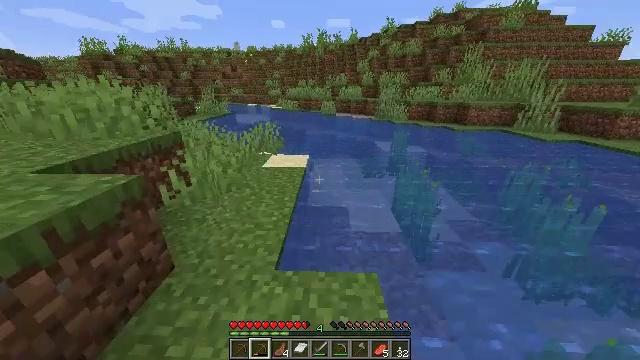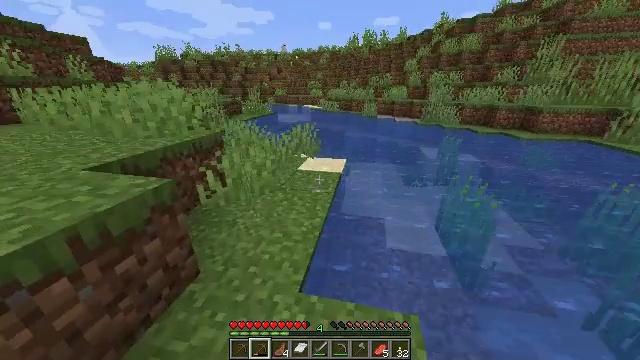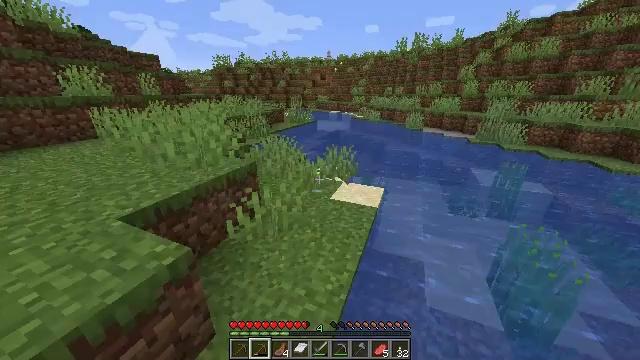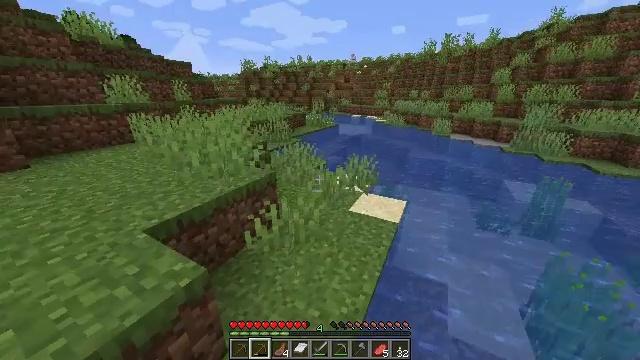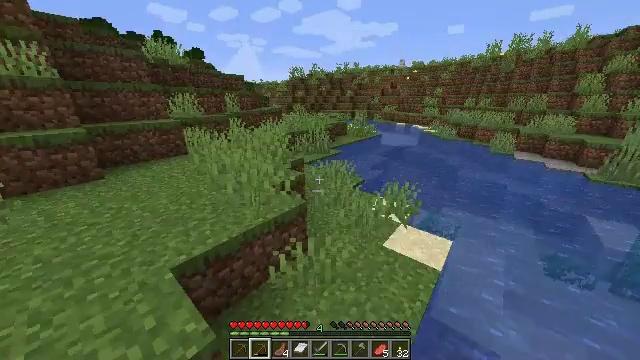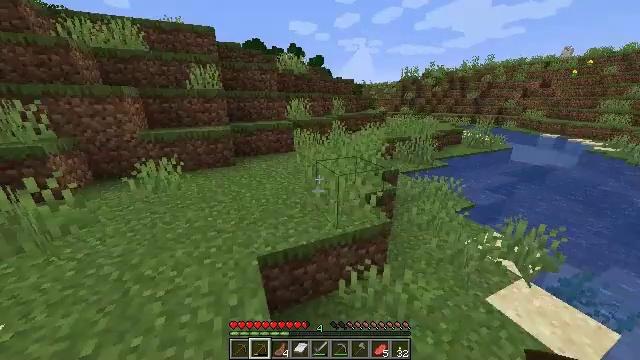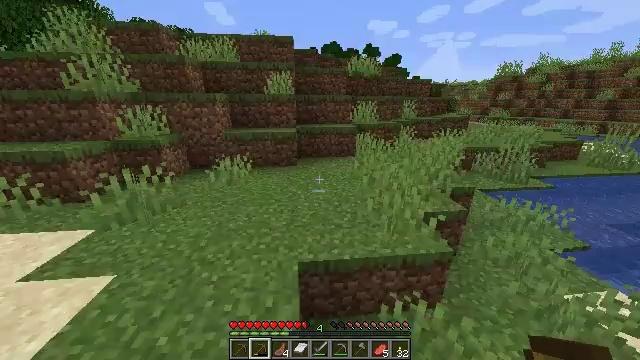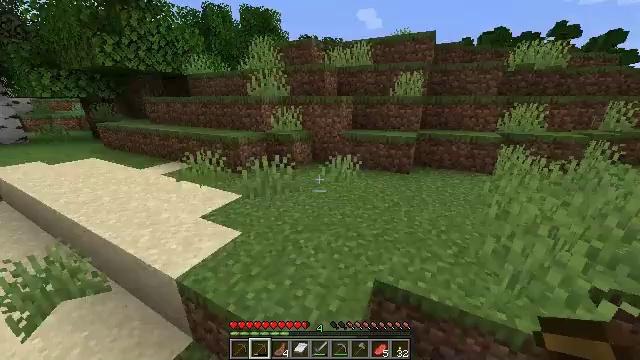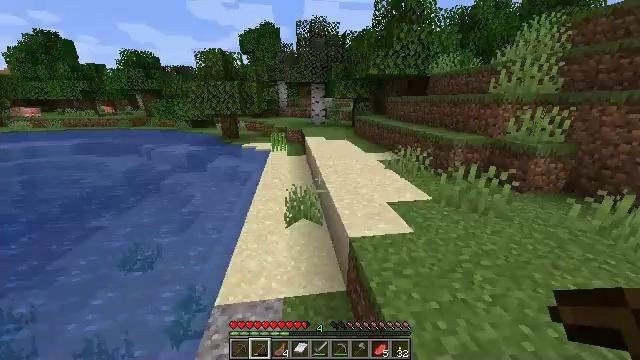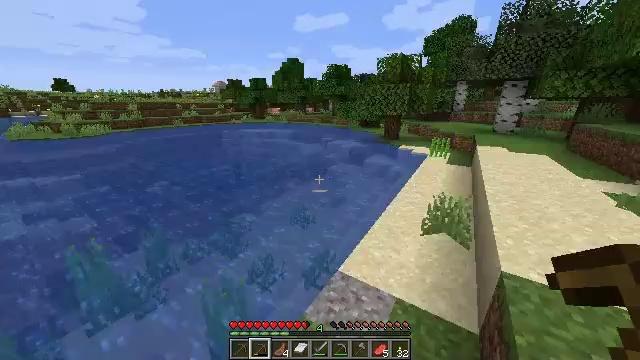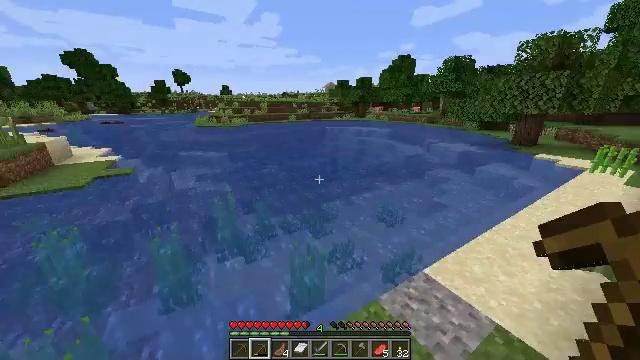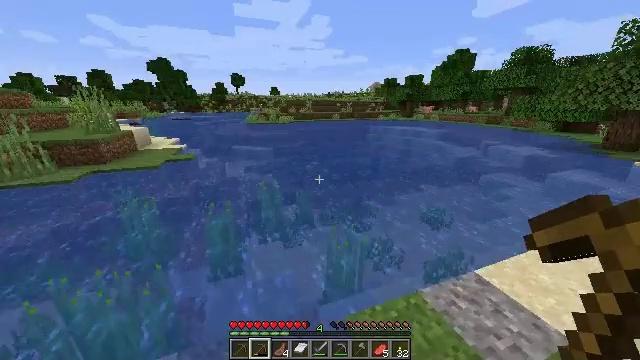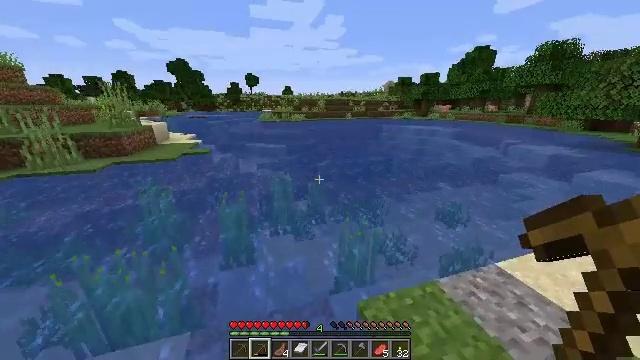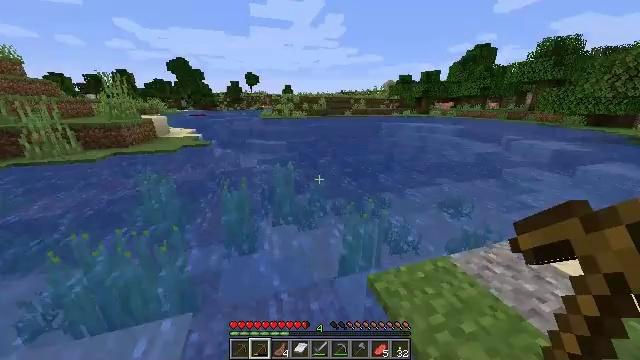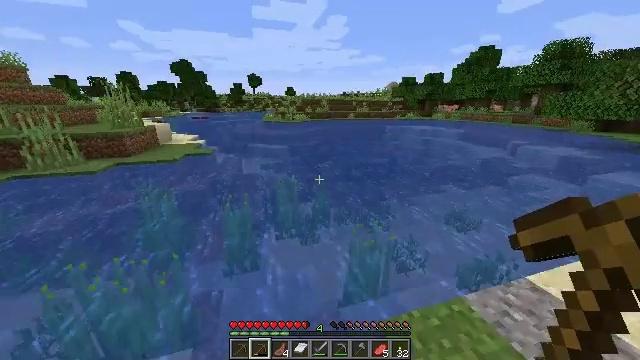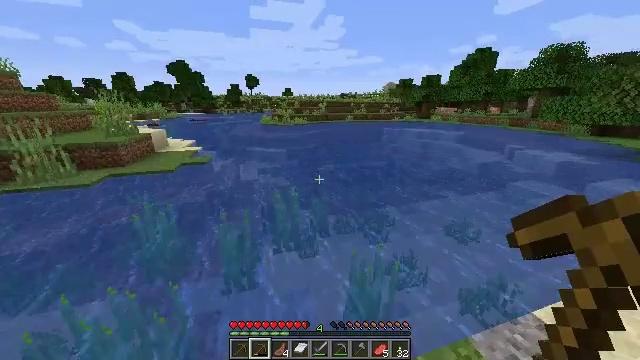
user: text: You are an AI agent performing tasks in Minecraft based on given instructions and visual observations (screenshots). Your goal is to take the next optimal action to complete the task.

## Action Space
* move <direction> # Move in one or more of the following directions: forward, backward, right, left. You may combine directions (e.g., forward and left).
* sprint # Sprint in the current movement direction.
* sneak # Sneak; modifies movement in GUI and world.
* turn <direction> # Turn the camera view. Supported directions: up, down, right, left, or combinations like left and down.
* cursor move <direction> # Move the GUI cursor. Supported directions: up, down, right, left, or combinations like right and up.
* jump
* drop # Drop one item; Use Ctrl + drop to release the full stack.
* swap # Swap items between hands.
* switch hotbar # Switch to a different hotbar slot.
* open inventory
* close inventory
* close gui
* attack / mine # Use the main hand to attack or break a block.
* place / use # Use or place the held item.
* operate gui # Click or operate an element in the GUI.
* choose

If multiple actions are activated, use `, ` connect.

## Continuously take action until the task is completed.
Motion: motion action
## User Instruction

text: Collect sugar cane near water sources.
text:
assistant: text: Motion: move forward, sprint, turn left
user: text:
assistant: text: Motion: move forward, sprint, turn left, jump
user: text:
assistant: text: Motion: move forward, sprint, turn left, jump
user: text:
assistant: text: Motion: move forward, sprint, turn left, jump
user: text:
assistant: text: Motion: move forward, sprint, turn left, jump
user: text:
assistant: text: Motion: move forward, sprint, turn left, jump
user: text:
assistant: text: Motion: move forward, sprint, turn left, jump
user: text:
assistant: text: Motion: move forward, sprint, turn left, jump
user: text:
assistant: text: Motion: move forward, sprint, turn left, jump
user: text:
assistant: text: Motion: move forward, sprint, turn left, jump
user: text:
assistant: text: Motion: move forward, sprint, turn left, jump
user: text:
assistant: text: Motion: move forward, sprint, turn left, jump
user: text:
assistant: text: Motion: move forward, sprint, jump
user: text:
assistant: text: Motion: move forward, sprint, jump
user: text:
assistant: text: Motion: move forward, sprint, jump
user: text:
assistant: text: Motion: move forward, sprint, turn right, jump
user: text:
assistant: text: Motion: move forward, sprint, turn right, jump
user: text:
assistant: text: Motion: move forward, sprint, turn right, jump
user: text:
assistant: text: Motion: move forward, sprint, turn right, jump
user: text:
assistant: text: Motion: move forward, sprint, turn right, jump
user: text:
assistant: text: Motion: move forward, sprint, jump
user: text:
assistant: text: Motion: move forward, sprint, jump
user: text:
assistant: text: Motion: move forward, sprint, jump
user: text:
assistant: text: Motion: move forward, sprint, jump
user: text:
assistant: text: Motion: move forward, sprint, jump
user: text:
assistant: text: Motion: move forward, sprint, jump
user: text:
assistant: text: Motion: move forward, sprint, jump
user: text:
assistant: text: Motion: move forward, sprint, jump
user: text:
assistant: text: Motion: move forward, sprint, jump
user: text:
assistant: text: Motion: move forward, sprint, jump